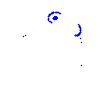
Particle: electron